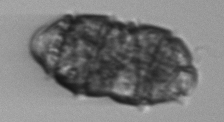
Label: Margalefidinium